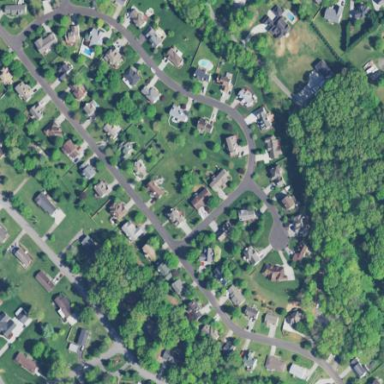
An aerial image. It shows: Residential area consisting of single-family homes.